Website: apple-inc
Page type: account-selection
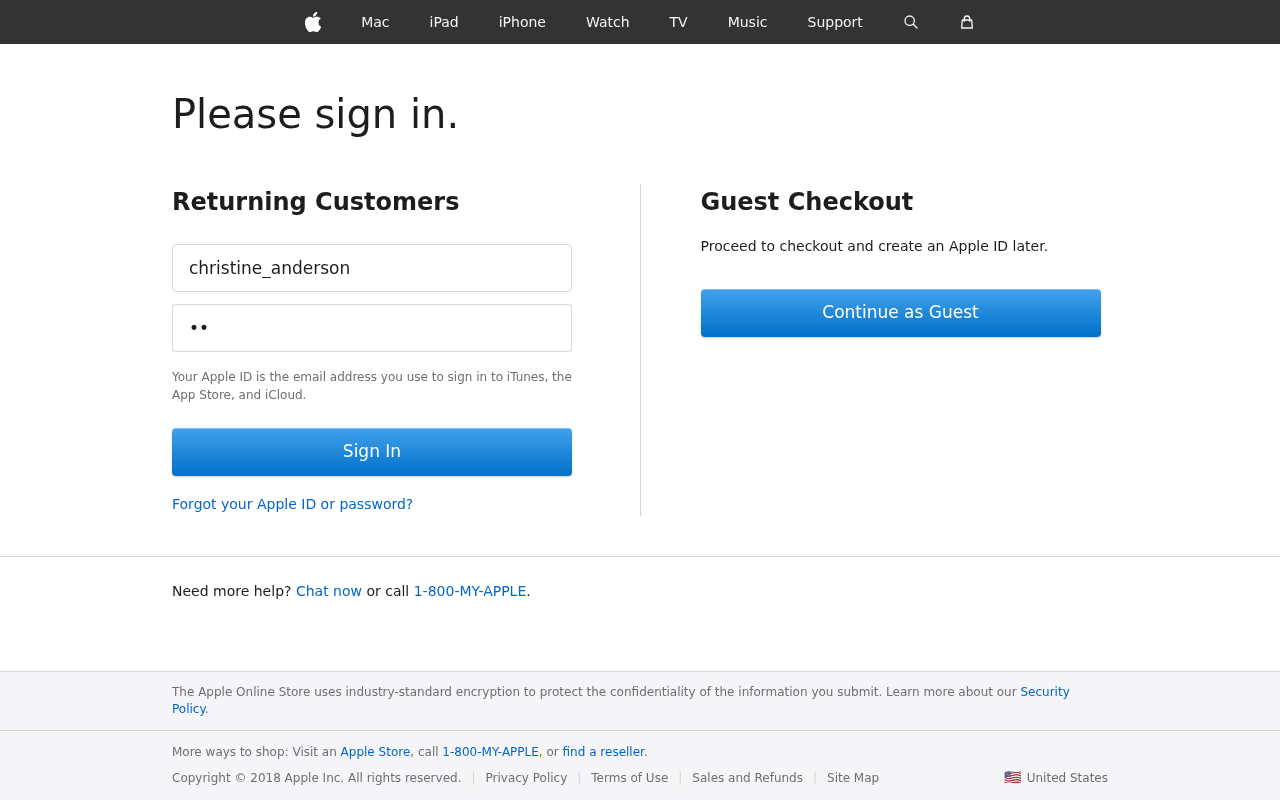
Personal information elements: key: PII_LOGIN_USERNAME
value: christine_anderson